Interaction volume radius: 10 \u00c5
Interaction volume height: 20 \u00c5
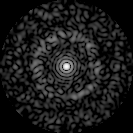
Disorder parameter: 0.8134